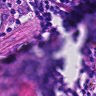
Metastatic tissue present: no